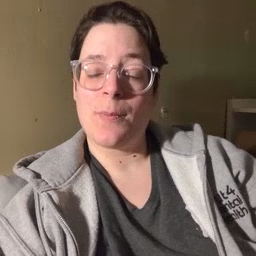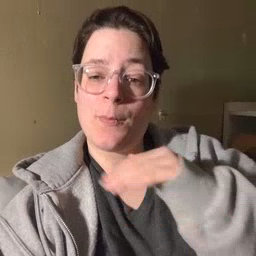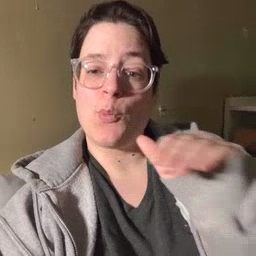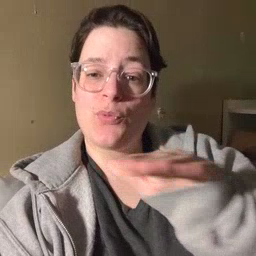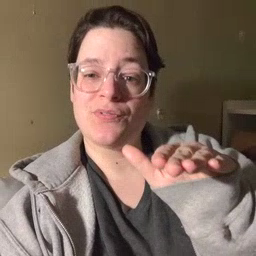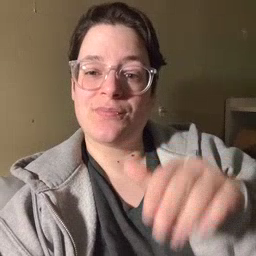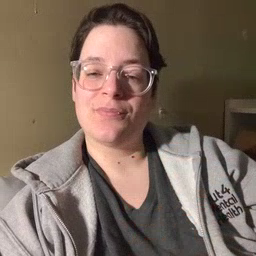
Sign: pool